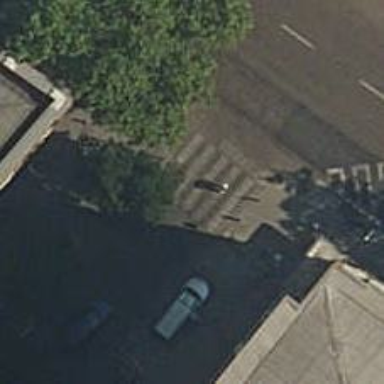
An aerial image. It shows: Uncontrolled crossing on the road with traffic signal.